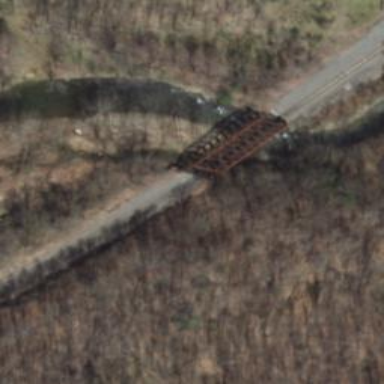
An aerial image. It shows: Bridge over railway line.